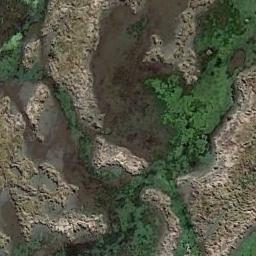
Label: wetland